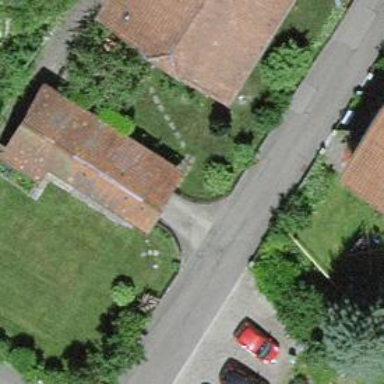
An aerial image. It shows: Garage building.